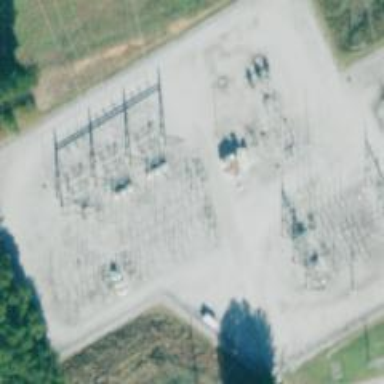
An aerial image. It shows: Switch for power supply.